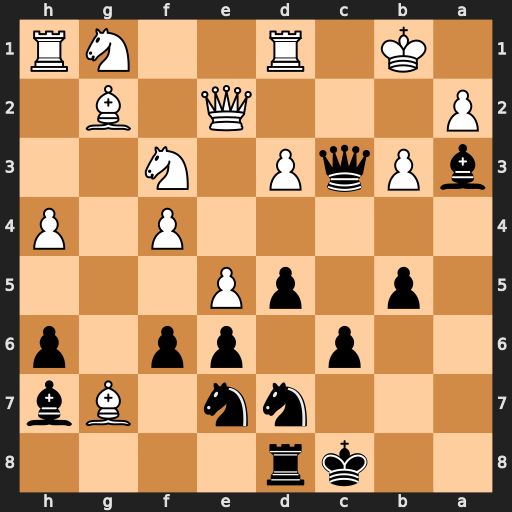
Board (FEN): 2kr4/3nn1Bb/2p1pp1p/1p1pP3/5P1P/bPqP1N2/P3Q1B1/1K1R2NR
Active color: b
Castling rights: -
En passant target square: -
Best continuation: Bxd3+ Rxd3 Qc1#